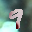
Label: 9